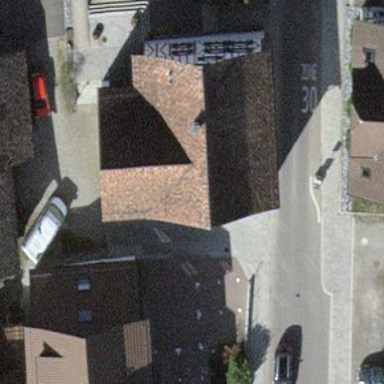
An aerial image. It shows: Gabled roof made of roof tiles. The roof is white in color.